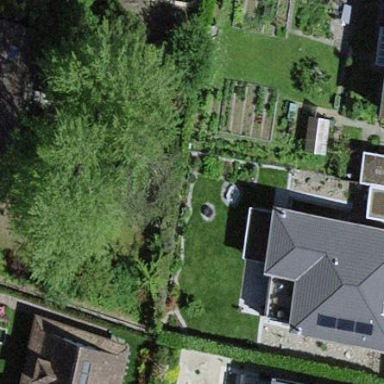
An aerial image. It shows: Garden area designated for leisure land.